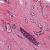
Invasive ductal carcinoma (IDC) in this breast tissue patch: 1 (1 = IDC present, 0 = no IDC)